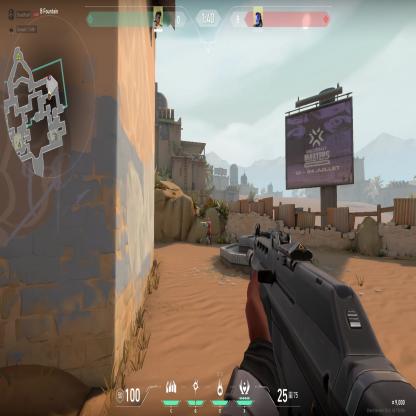
Label: enemy